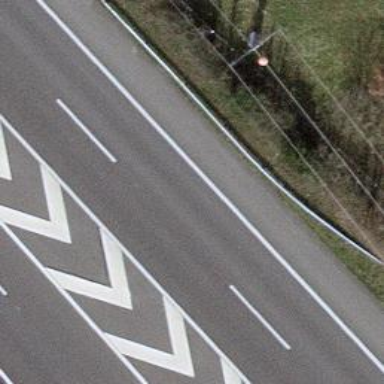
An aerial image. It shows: Guard rail as barrier.